Interaction volume radius: 5 \u00c5
Interaction volume height: 15 \u00c5
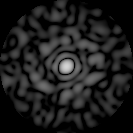
Disorder parameter: 0.8107